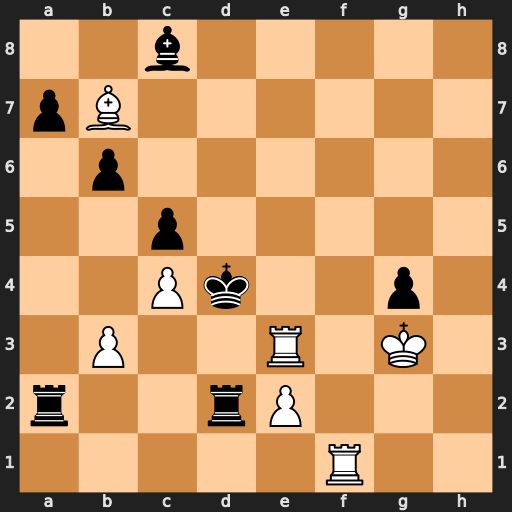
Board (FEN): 2b5/pB6/1p6/2p5/2Pk2p1/1P2R1K1/r2rP3/5R2
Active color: w
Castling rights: -
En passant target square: -
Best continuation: Rf4+ Kxe3 Re4#